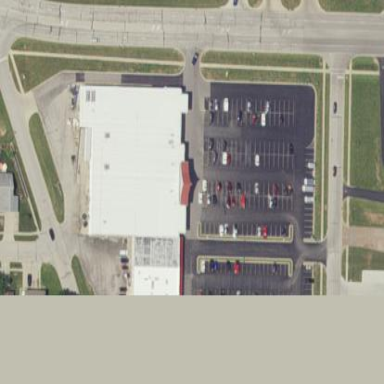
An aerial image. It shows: Commercial building.